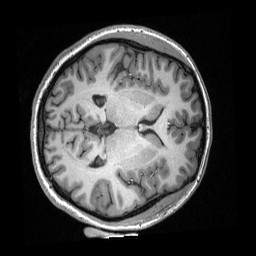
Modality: T1w
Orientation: axial
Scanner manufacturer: siemens
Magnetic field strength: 3 T
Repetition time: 2.3 s
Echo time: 0.00308 s